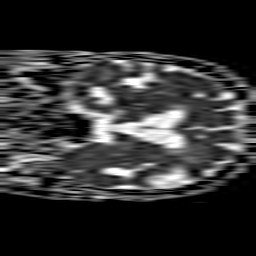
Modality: ADC
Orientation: coronal
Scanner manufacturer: philips
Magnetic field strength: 1.5 T
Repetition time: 3.702 s
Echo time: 0.09719 s